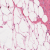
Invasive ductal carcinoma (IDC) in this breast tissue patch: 0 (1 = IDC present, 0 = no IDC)